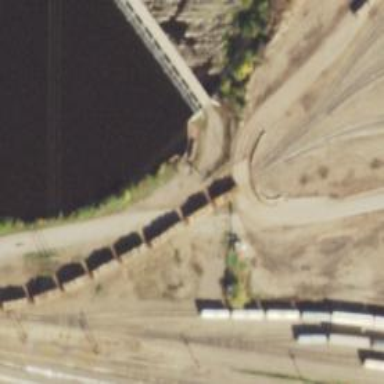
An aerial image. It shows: Railway level crossing.